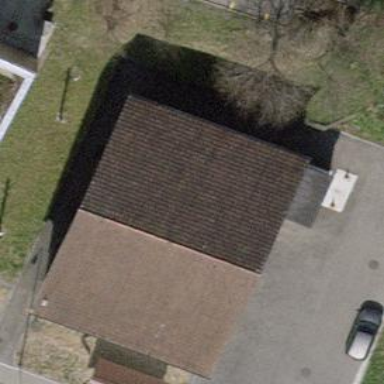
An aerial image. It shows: Service building for water pumping station.